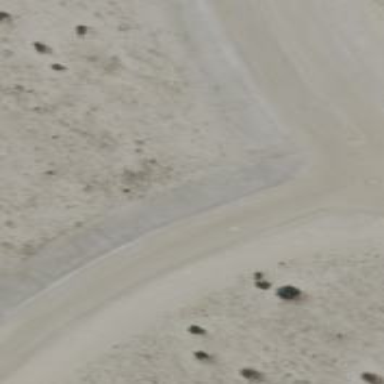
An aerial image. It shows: Simple road.